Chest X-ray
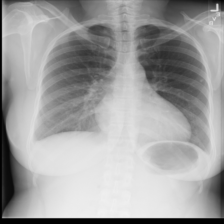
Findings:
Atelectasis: negative
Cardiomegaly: positive
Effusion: positive
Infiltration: negative
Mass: negative
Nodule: negative
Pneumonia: negative
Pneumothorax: negative
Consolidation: negative
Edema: negative
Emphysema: negative
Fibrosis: negative
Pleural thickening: negative
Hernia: negative